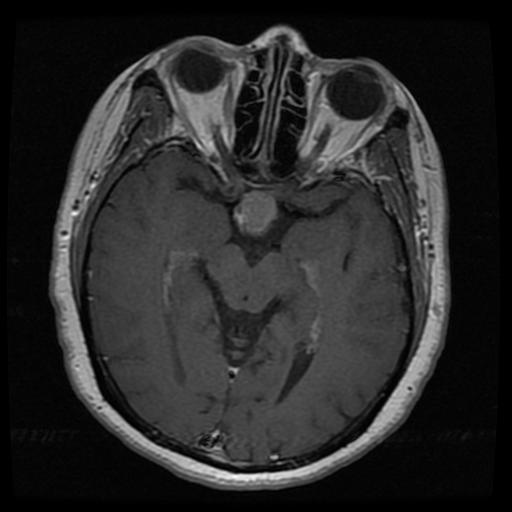
Label: pituitary